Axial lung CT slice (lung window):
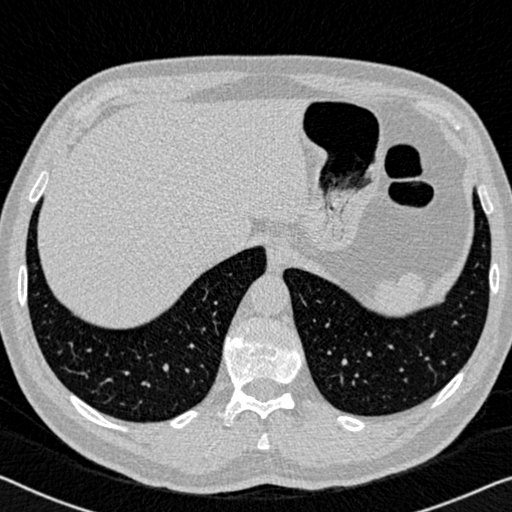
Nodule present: no